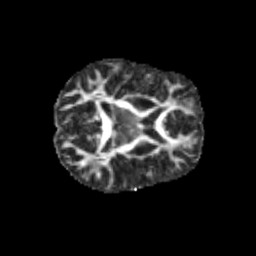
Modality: FA
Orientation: axial
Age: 9
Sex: male
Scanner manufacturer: siemens
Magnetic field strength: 3 T
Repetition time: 3.8 s
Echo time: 0.07 s